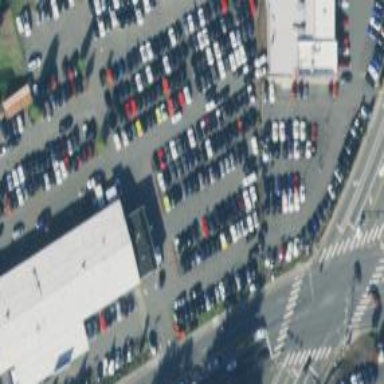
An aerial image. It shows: Car shop within retail area.